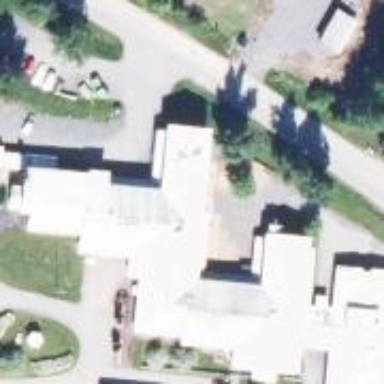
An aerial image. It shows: Hospital building.